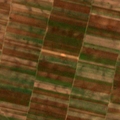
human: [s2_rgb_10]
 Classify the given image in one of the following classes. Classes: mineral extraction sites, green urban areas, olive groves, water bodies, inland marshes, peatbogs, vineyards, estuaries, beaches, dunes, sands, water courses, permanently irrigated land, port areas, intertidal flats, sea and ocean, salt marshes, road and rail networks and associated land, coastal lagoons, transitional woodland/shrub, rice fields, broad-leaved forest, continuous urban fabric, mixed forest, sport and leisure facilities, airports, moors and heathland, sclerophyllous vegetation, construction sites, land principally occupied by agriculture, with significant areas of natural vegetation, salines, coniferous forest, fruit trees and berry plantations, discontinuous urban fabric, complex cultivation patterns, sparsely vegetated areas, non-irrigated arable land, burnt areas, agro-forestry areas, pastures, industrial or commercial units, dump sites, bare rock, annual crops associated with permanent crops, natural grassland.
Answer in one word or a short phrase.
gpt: non-irrigated arable land